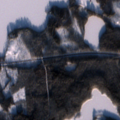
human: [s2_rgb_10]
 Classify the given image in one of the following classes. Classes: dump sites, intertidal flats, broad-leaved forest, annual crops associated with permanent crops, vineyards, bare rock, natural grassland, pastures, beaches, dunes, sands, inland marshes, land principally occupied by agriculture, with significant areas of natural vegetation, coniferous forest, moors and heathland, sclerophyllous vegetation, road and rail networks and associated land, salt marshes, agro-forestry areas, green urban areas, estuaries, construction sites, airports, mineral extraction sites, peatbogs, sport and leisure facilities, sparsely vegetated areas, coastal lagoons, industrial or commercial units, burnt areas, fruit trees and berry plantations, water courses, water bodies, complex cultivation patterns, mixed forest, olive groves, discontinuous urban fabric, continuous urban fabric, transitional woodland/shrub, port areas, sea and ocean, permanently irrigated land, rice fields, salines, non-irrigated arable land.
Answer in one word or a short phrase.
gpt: land principally occupied by agriculture, with significant areas of natural vegetation, coniferous forest, transitional woodland/shrub, water bodies